Question: Strange behaviour. Im trying to make toggle button that changes the title of the button.
But instead of "Done" it shows me "..." :

The method:
'''
-(IBAction)toggleEditingMode:(id)sender
{
if(self.isEditing){
[sender setTitle:@"Edit" forState:UIControlStateNormal];
[self setEditing:NO animated:YES];
}
else if(!self.isEditing){
[sender setTitle: @"Done" forState:UIControlStateNormal];
[self setEditing:YES animated:YES];
}
}
'''
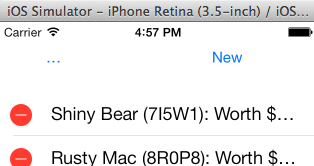
Answer: It's truncating, either button needs to be bigger, or text needs to be smaller.
To adjust text dynamically,
'''
yourButton.titleLabel.adjustsFontSizeToFitWidth = YES;
yourButton.titleLabel.minimumScaleFactor = 0.5;
'''